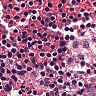
Metastatic tissue present: no